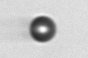
Label: bead